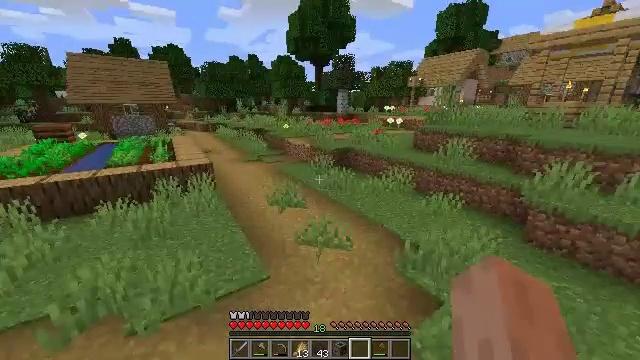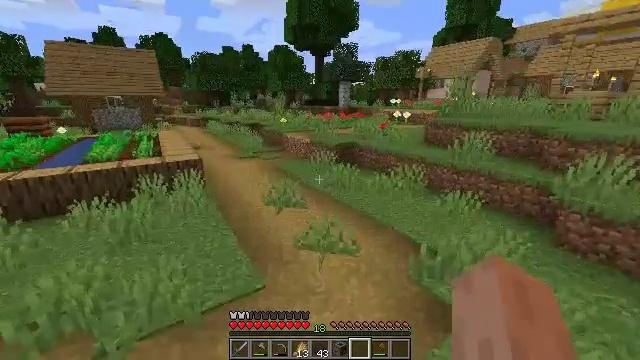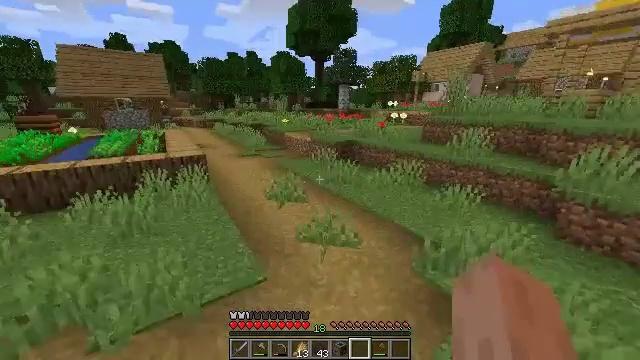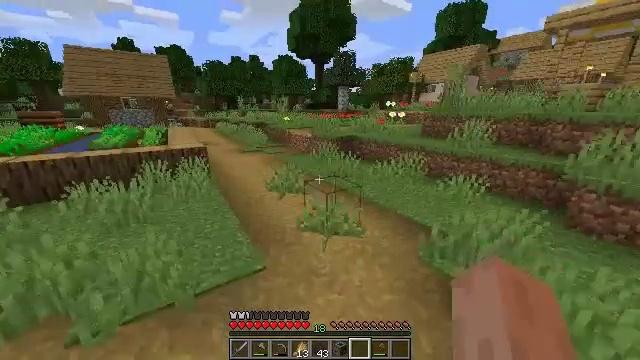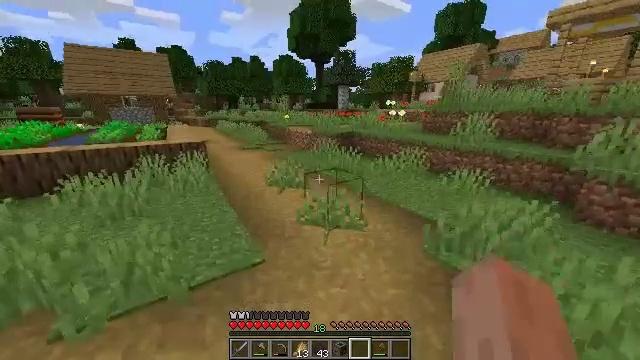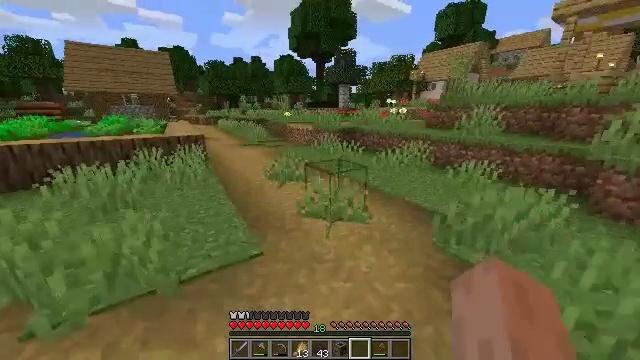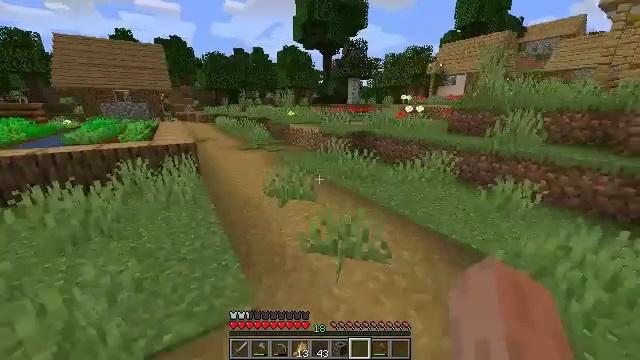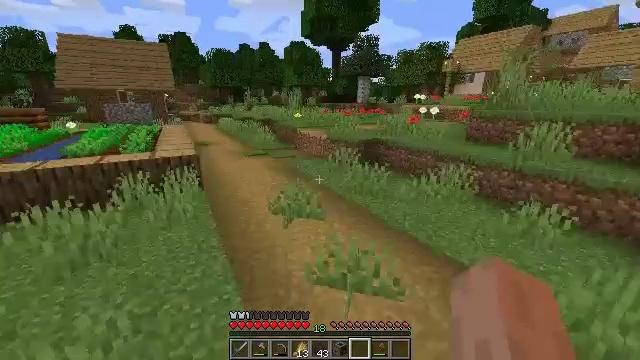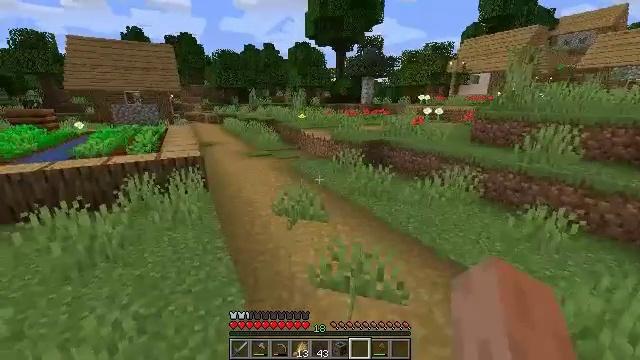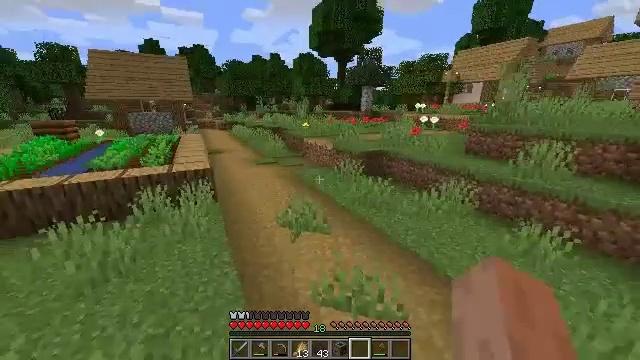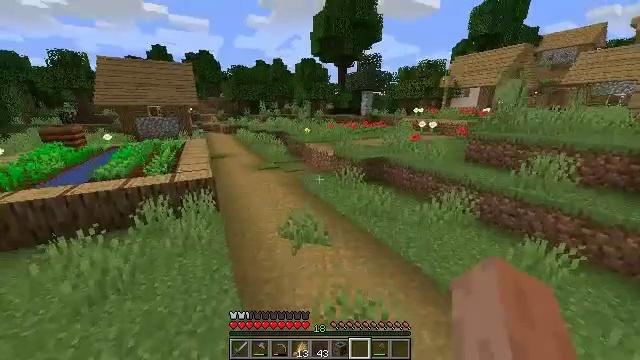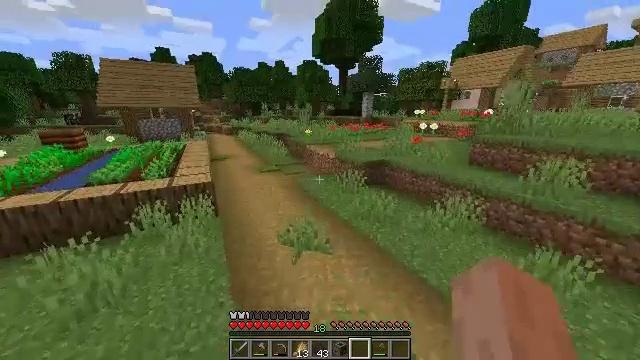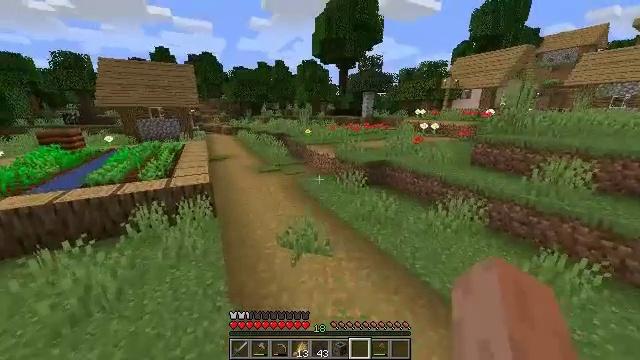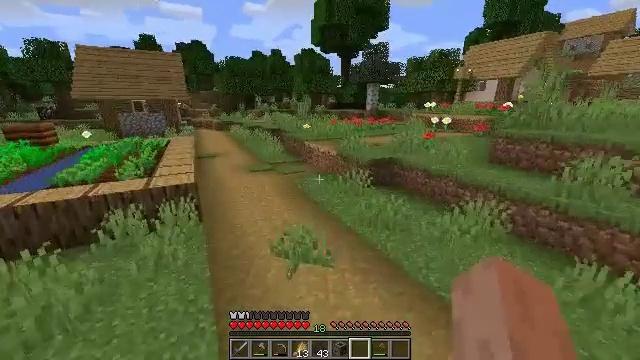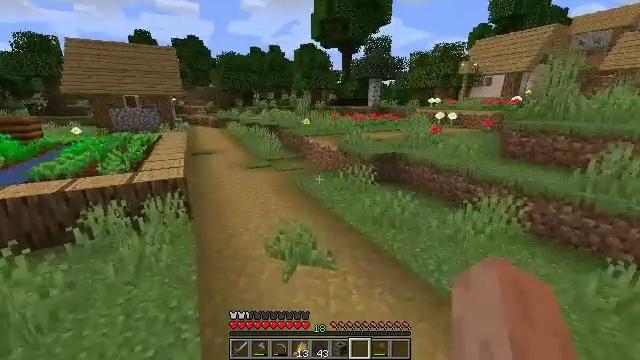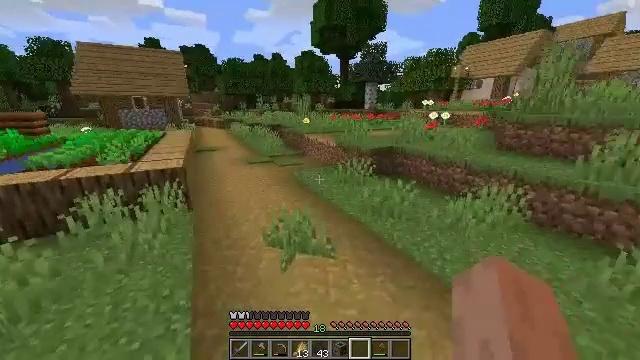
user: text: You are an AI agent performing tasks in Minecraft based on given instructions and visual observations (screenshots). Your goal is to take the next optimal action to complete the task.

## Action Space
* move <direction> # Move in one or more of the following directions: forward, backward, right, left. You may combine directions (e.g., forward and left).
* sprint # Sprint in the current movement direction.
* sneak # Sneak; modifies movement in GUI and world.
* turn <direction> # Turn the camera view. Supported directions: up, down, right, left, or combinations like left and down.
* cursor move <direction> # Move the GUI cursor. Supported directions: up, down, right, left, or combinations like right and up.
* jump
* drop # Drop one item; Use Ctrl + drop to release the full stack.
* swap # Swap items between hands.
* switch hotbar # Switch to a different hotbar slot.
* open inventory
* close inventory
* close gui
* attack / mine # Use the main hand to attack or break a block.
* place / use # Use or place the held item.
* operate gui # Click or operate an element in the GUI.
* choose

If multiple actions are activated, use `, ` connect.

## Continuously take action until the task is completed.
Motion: motion action
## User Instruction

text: Break the grindstone to collect it.
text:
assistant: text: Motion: move forward, jump
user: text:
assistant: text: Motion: move forward, jump
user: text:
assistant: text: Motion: move forward, jump
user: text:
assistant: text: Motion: move forward, jump
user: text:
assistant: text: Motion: move forward, jump
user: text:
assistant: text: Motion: move forward, turn left, jump
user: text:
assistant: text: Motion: move forward, turn left, jump
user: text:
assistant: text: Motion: move forward, jump
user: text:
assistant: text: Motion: move forward, jump
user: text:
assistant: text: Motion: move forward, jump
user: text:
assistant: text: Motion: move forward
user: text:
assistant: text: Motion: move forward
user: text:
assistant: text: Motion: move forward
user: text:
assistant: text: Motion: move forward
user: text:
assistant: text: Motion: move forward
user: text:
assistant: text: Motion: no_op
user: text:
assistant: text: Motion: no_op
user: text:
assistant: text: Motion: no_op
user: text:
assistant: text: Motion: no_op
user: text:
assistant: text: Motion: move forward, turn right and up
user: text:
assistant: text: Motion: move forward, turn right and up
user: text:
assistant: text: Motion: move forward, turn right
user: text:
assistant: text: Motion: move forward
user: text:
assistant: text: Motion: move forward
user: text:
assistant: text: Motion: move forward
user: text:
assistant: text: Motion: move forward
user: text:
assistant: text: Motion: move forward
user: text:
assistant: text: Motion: move forward
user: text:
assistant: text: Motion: move forward
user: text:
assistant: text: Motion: move forward